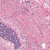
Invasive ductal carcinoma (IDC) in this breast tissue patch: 0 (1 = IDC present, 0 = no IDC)